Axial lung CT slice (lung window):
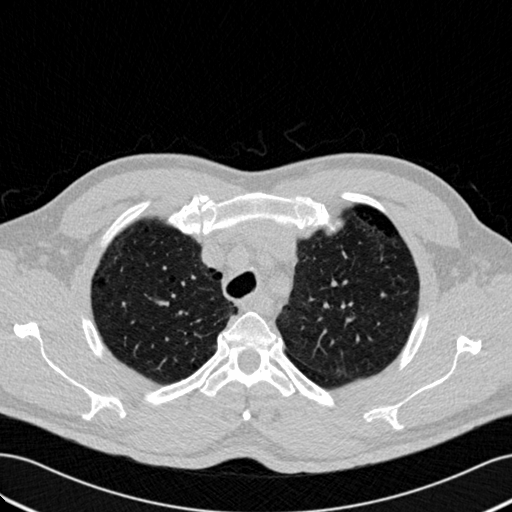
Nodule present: no